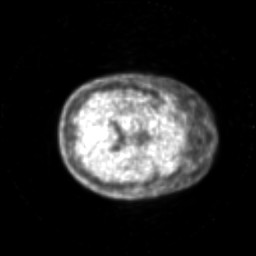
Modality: PET
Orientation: axial
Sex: male
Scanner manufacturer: siemens